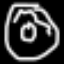
Label: donut